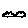
Label: cloud